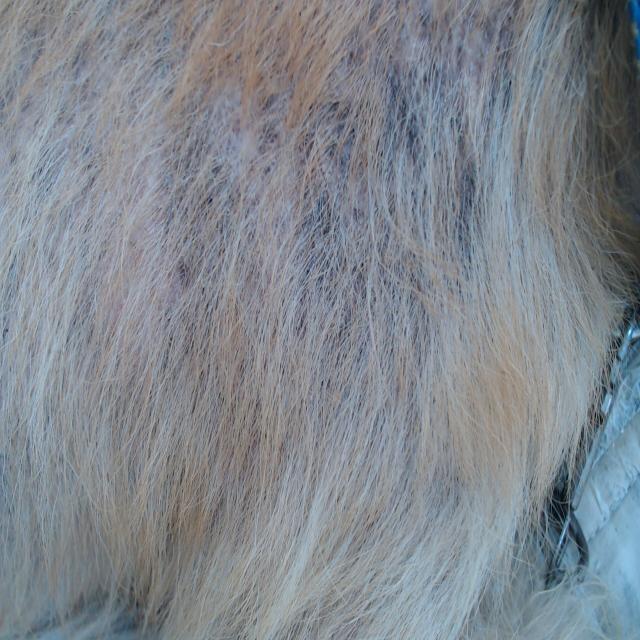
Canine demodicosis (Demodex mange) — caused by Demodex canis mites. Presents with alopecia, follicular papules, pustules, and comedones. Often localized on face and forelimbs.